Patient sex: M
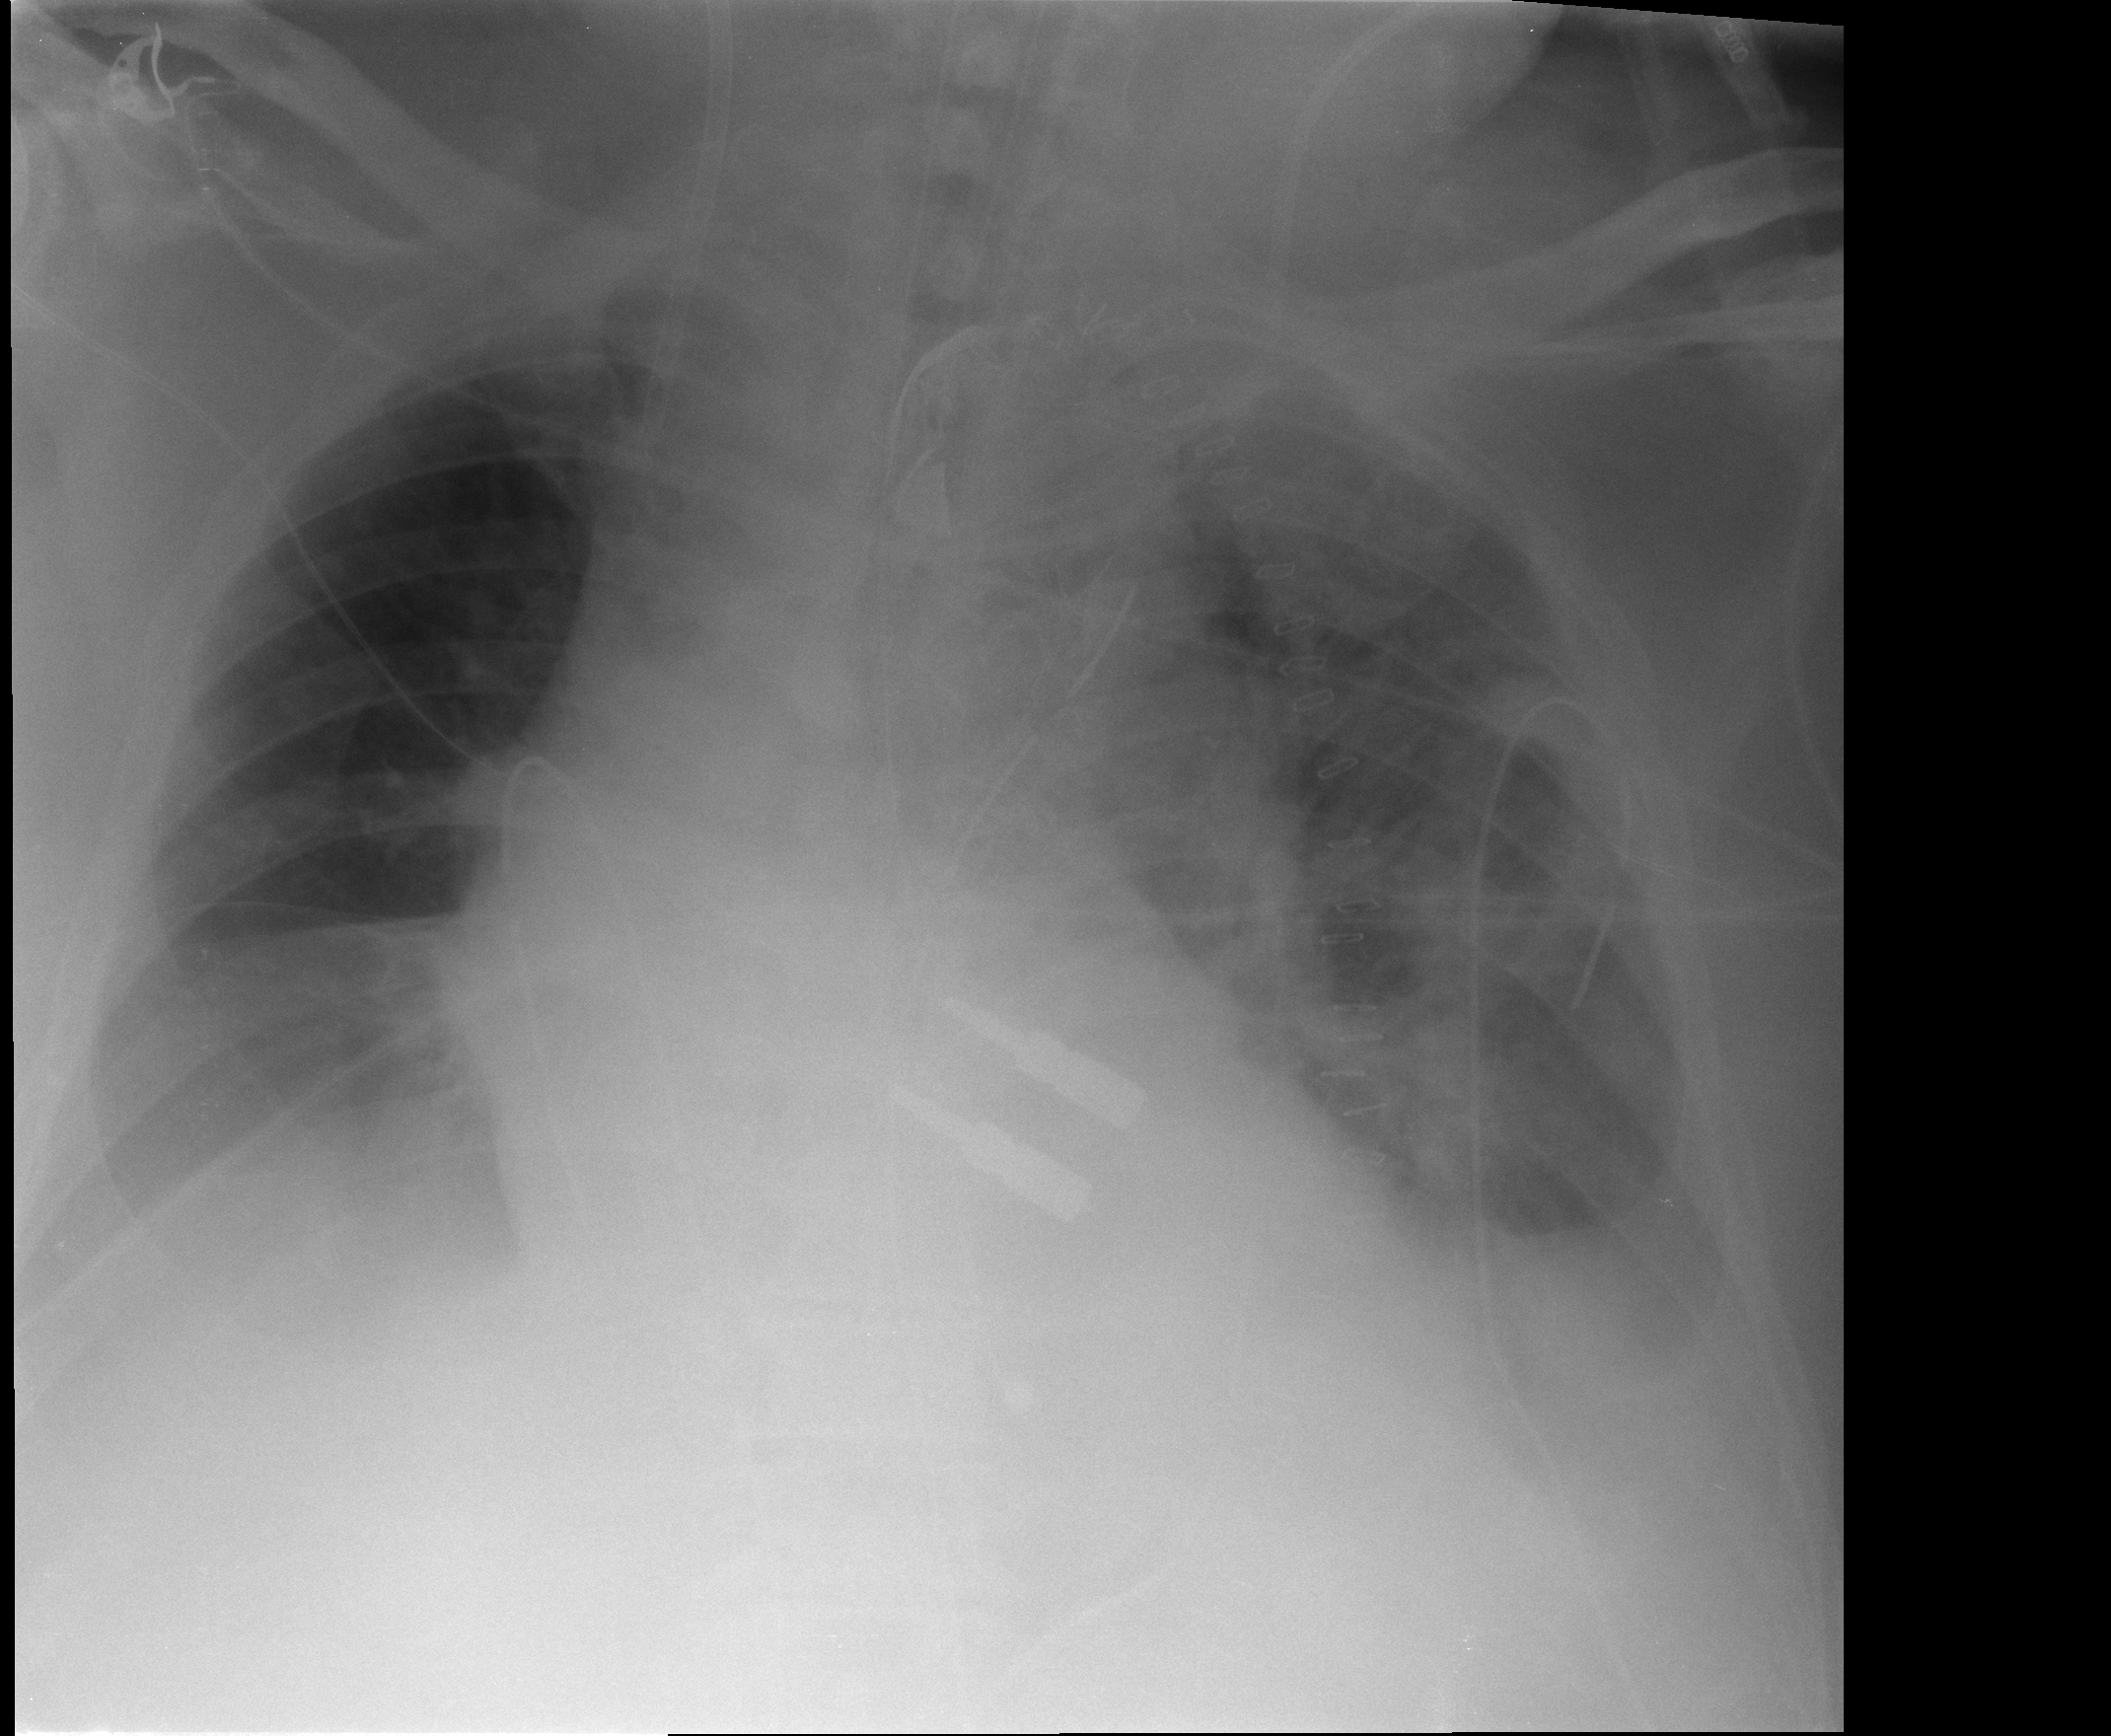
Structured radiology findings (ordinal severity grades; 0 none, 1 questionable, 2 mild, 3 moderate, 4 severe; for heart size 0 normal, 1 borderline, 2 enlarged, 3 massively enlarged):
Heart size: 0
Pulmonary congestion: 0
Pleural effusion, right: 2
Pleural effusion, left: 2
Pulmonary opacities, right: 0
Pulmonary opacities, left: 3
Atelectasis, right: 2
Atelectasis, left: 3